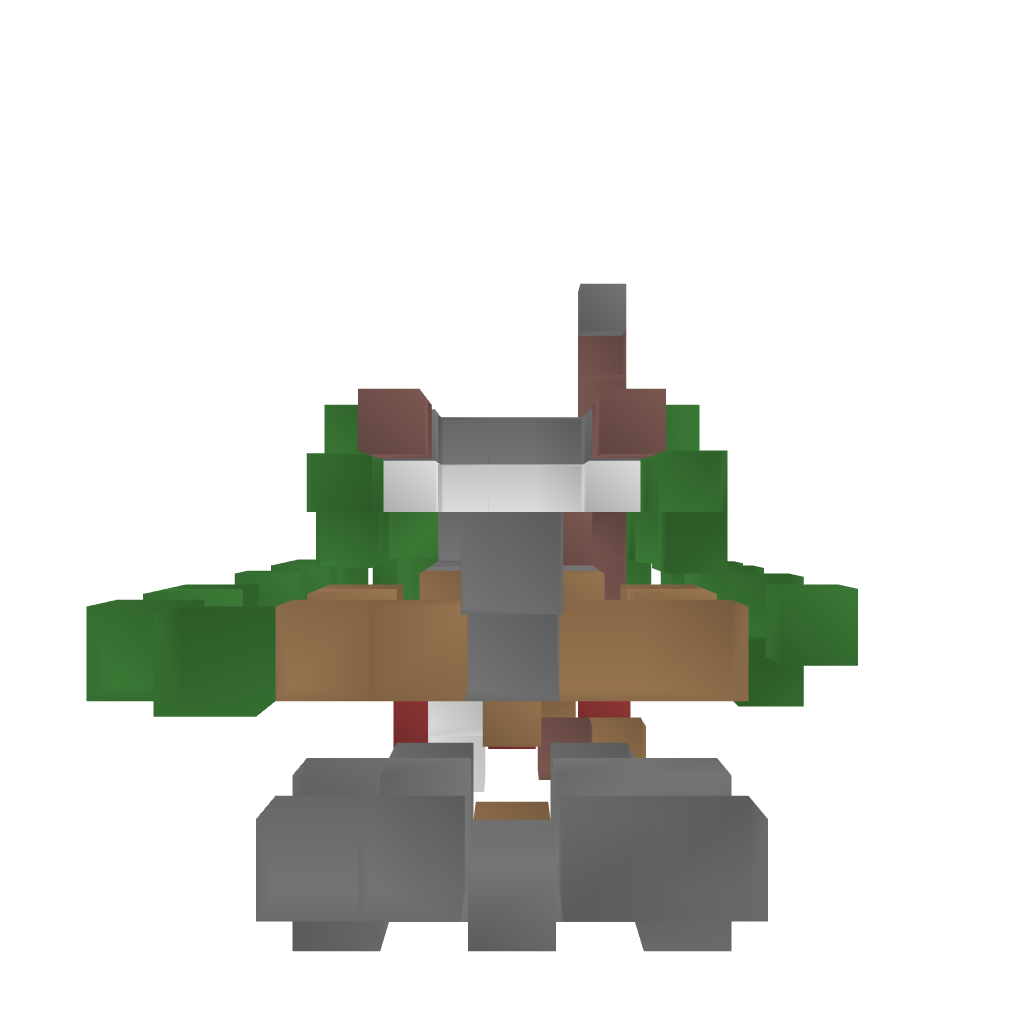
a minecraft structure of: US Navy PBR bad low quality